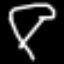
Label: diamond